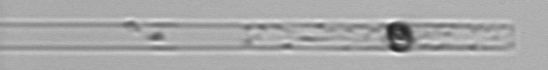
Label: Dactyliosolen_blavyanus